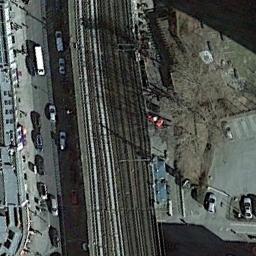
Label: railway